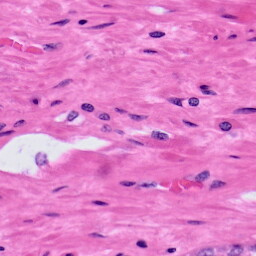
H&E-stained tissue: Prostate